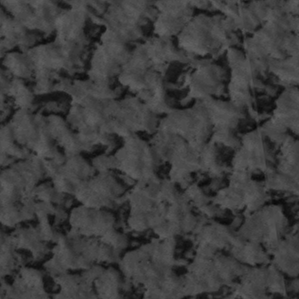
Label: frost